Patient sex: M
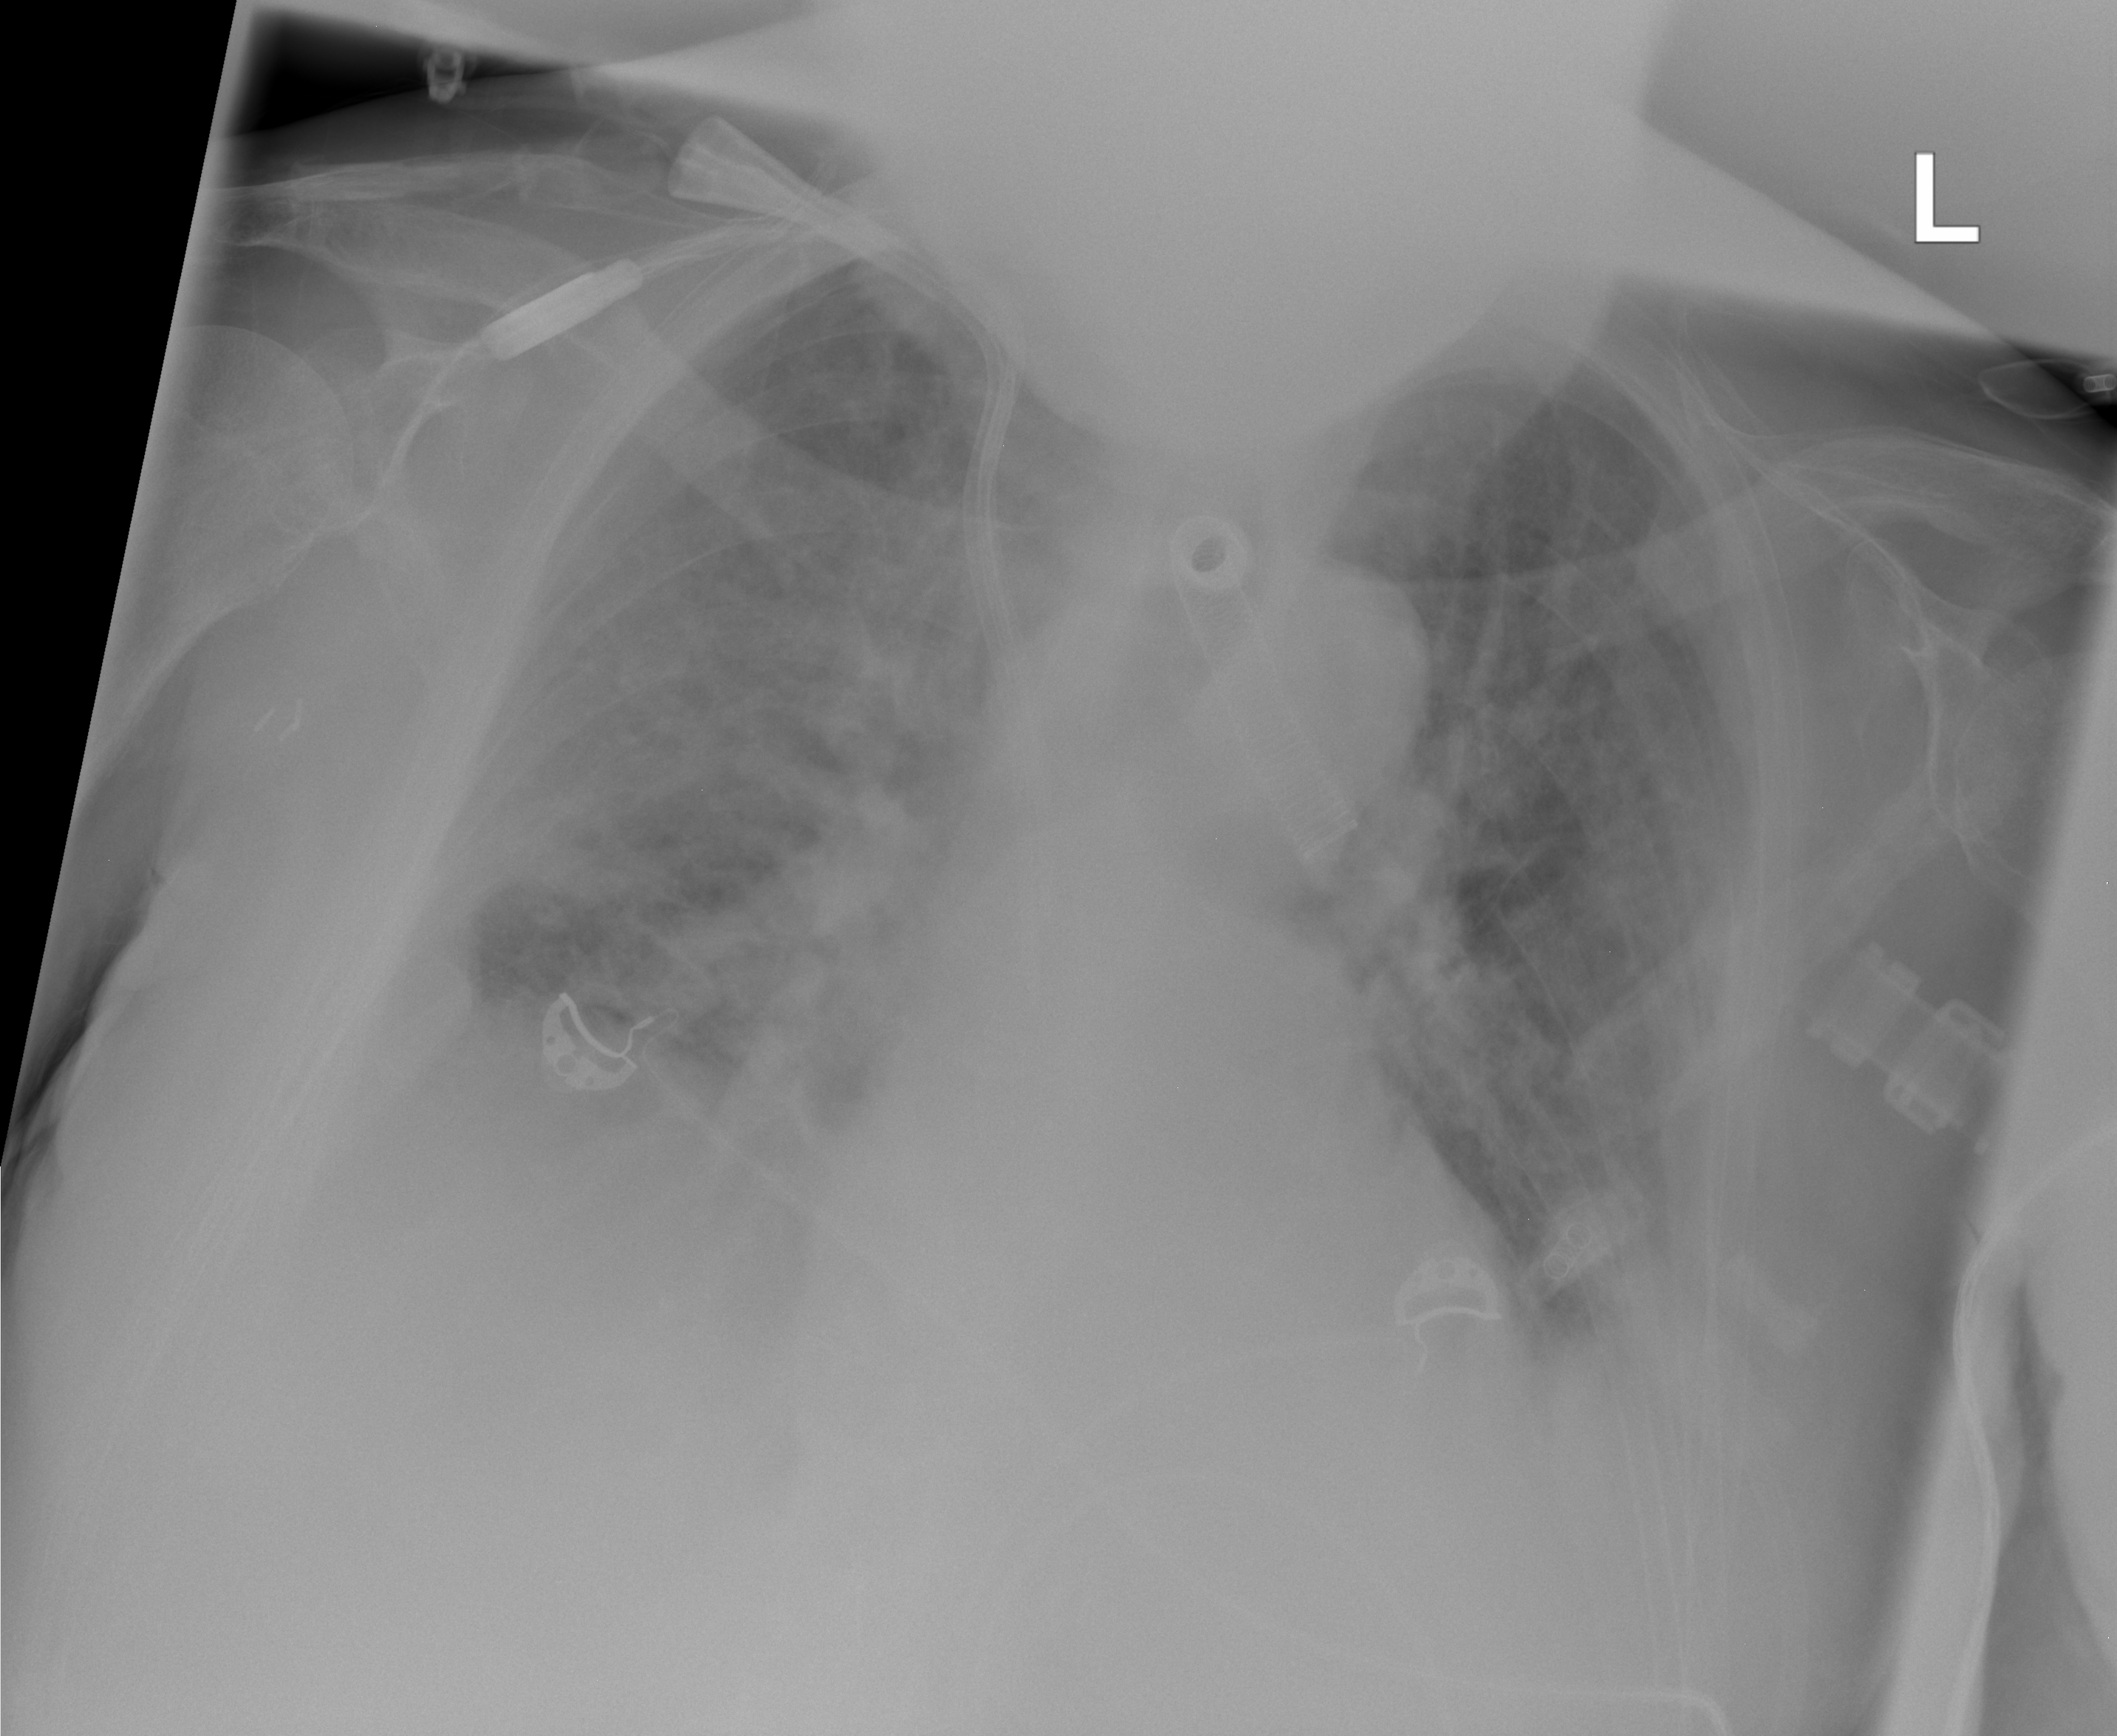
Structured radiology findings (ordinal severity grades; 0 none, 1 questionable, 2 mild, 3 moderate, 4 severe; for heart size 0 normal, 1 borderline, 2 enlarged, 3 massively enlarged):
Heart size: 0
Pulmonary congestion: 3
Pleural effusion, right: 3
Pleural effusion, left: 2
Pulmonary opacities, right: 3
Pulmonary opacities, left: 3
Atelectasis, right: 3
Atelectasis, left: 3